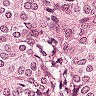
Metastatic tissue present: yes